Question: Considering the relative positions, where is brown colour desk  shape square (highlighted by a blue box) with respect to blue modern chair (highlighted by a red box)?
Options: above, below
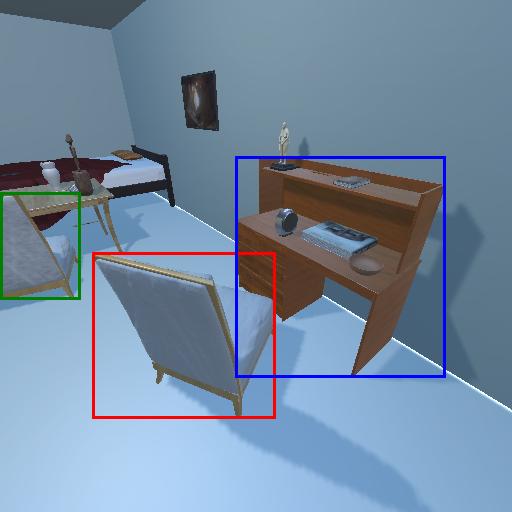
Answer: above